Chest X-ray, AP view. Patient: 21 years old, sex M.
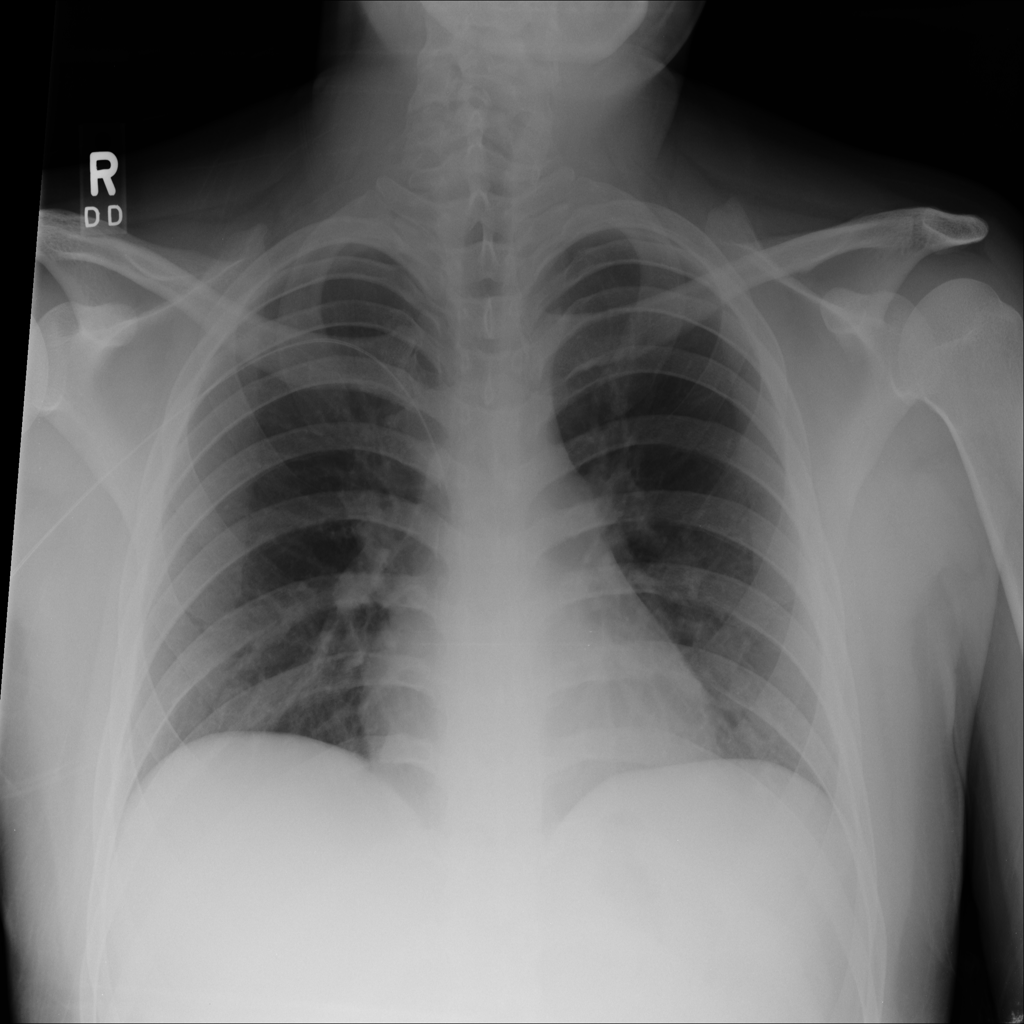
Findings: No Finding